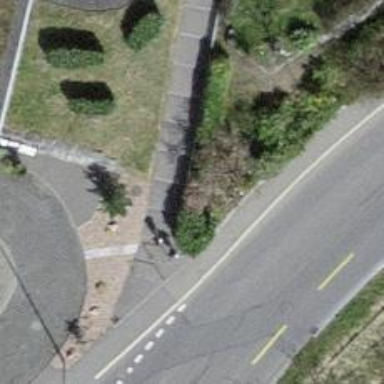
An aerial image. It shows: Road with steps.